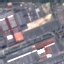
Land use / land cover: Industrial